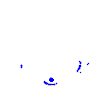
Particle: pion